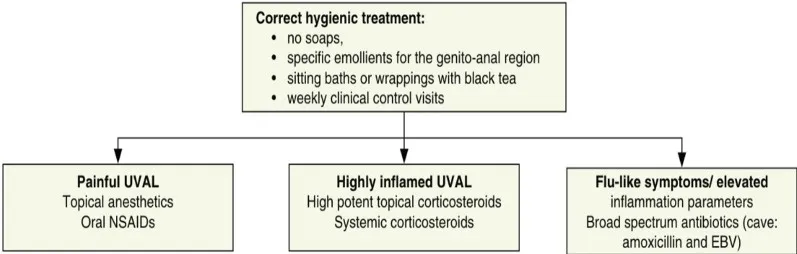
Therapeutic algorithm [Figures 2 of Sadoghi et al. article].
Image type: chart (chart)